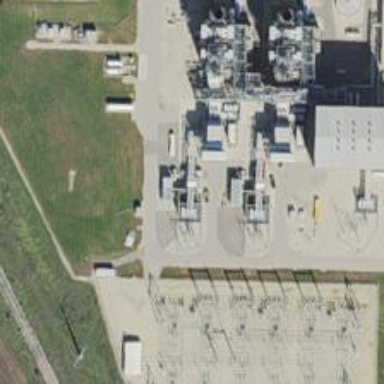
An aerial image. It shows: Gas turbine generator is in use.